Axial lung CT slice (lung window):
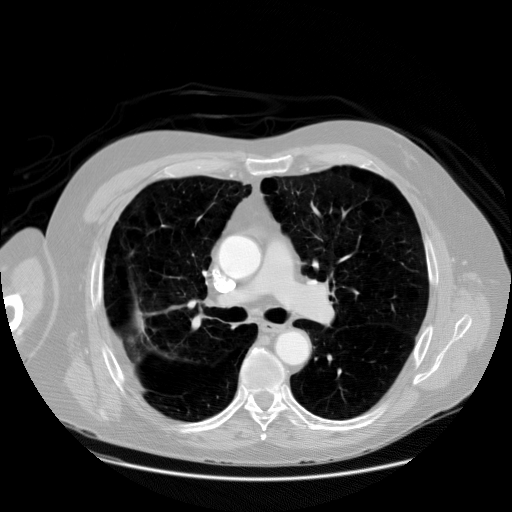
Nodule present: no